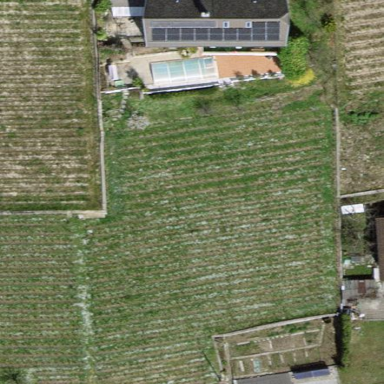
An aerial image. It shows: Vineyard.